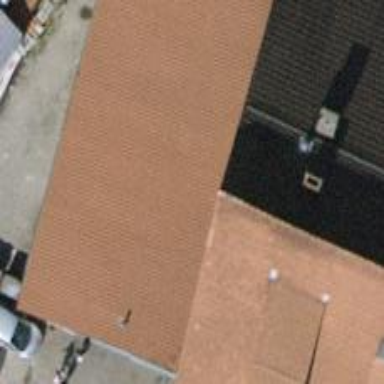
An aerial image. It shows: Terrace building.